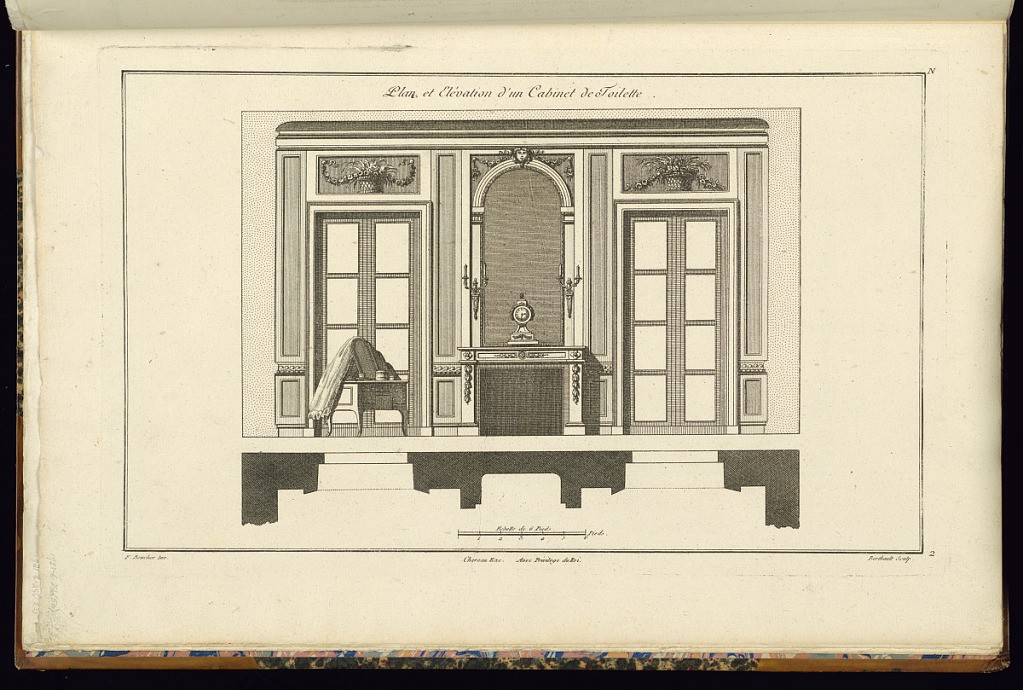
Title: Plan et Elevation d'un Cabinet de Toilette
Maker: Juste-François Boucher, French, 1736 – 1782
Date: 1774
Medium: Engraving on laid paper
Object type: Print
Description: Plan and Elevation of a dressing room. At left, is a dressing room table with vanity set; at center, a mirror over a fireplace mantel; at right, a double door. The room is decorated with ornament motifs including overdoors with baskets of flowers, garlands, rosettes, and candelabra. The plate is signed.